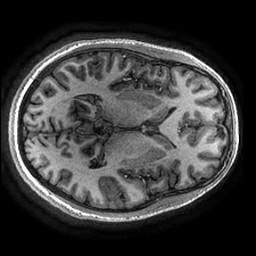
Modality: T1w
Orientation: axial
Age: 30
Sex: female
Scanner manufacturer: ge
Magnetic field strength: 3 T
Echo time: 0.002736 s